Question: I have a test case demonstrating my problem.
It runs instantly, when you add the following 4 short files into a new Flex Mobile project in Flash Builder 4.6:

'''
<?xml version="1.0" encoding="utf-8"?>
<s:ViewNavigatorApplication
xmlns:fx="http://ns.adobe.com/mxml/2009"
xmlns:s="library://ns.adobe.com/flex/spark"
firstView="Home">
</s:ViewNavigatorApplication>
'''
'''
<?xml version='1.0' encoding='UTF-8'?>
<fxg:Graphic xmlns:fxg="http://ns.adobe.com/fxg/2008" version="2">
<fxg:Path x="9.399" y="10.049" data="M 82.016 78.257 L 51.895 69.533 L 27.617 89.351 L 26.621 58.058 L 0.231 41.132 L 29.749 30.52 L 37.714 0.241 L 56.944 24.978 L 88.261 23.181 L 70.631 49.083 Z">
<fxg:fill>
<fxg:SolidColor color="#FFFFFF"/>
</fxg:fill>
<fxg:stroke>
<fxg:SolidColorStroke
caps="none"
color="#FFFF66"
joints="miter"
miterLimit="4"
weight="10"/>
</fxg:stroke>
</fxg:Path>
</fxg:Graphic>
'''
'''
<?xml version="1.0" encoding="utf-8"?>
<s:View xmlns:fx="http://ns.adobe.com/mxml/2009"
xmlns:s="library://ns.adobe.com/flex/spark"
xmlns:my_components="*"
title="Display random amount of stars">
<fx:Script>
<![CDATA[
import Star;
import spark.core.SpriteVisualElement;
private static const STAR:SpriteVisualElement = new Star();
]]>
</fx:Script>
<my_components:MyComp />
</s:View>
'''
'''
package {
import flash.display.DisplayObject;
import flash.display.Sprite;
import flash.utils.getDefinitionByName;
import mx.core.UIComponent;
import spark.core.SpriteVisualElement;
import assets.Star;
public class MyComp extends UIComponent {
private static const WHAT:String = "assets.en.Star";
override protected function createChildren():void {
super.createChildren();
for (var i:uint = 0; i < 3; i++) {
var star:Star = new Star();
//var star:SpriteVisualElement = new (getDefinitionByName(WHAT) as Class)();
star.x = Math.random() * 100;
star.y = Math.random() * 100;
addChild(star);
}
}
}
}
'''
provided I have many appropriately named FXG files in the assets sub-directory (in my real application I have spades_queen.fxg, spades_king.fxg, spades_ace.fxg etc.) - how can I select an FXG file at the runtime?
The commented line above gives me the runtime error:
'''
ReferenceError: Error #1065: Variable Star is not defined.
at global/flash.utils::getDefinitionByName()
'''
When I move the to everything works...
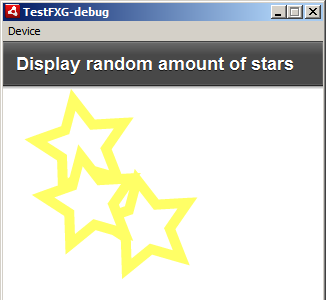
Answer: I'm guessing you're getting this runtime error because the Star.fxg is not compiled into the finished app because it is not used by name. It is confusing why moving the location of the file would bypass the error.
But, try adding the file reference in their. Import it:
'''
import assets.en.Star
'''
And create a dum instance that you never use just so the file is sure to be compiled into the app:
'''
private var myStart :Star;
'''
Then this line, should work:
'''
var star:SpriteVisualElement = new (getDefinitionByName(WHAT) as Class)();
'''
You can also use a compiler argument to force the FXG class to be compiled into your finished application.
I use this same exact approach in my <URL>, built in Flex.
However, the weird thing is why moving the file to a different directory causes things to work w/o issues. That is a puzzler, unless you were referencing the wrong package. (AKA 'assets.en.Star'--as you use in code--verse 'src/assets/Star' which you reference in the question).